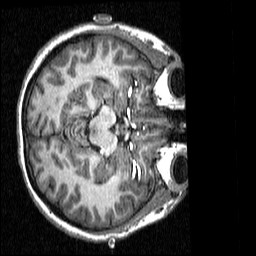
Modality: T1w
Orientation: axial